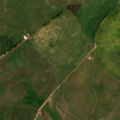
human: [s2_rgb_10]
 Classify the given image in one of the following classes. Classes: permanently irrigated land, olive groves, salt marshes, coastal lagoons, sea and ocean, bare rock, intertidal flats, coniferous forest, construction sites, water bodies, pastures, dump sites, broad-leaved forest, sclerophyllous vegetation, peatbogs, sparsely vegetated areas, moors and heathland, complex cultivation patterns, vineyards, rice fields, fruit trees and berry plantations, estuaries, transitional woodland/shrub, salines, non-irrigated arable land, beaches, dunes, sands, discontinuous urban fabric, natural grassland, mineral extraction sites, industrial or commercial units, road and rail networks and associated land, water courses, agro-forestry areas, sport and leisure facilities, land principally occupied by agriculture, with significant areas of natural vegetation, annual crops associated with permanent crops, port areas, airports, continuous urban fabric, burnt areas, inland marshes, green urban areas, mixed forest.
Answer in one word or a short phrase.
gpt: non-irrigated arable land, permanently irrigated land, water bodies